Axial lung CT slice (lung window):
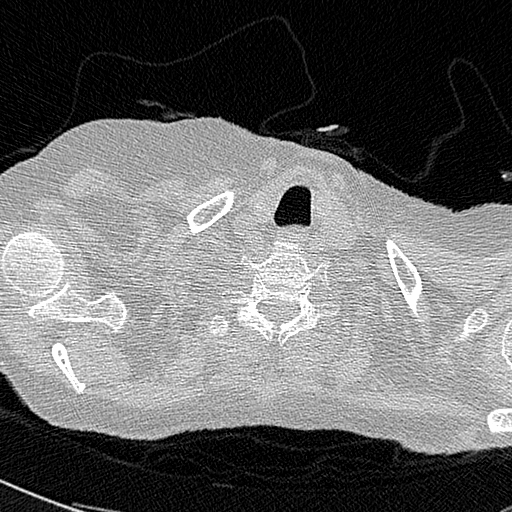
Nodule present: no